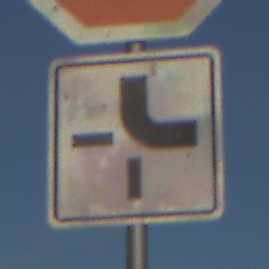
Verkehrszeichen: VerlaufVorfahrtsstrasse4
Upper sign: Stop
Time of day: MorningAfternoon
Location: Outdoor (Nature)
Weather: Clear
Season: NotSpecified
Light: Natural